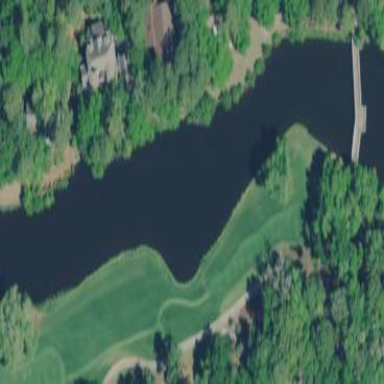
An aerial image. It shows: Water hazard on golf course.